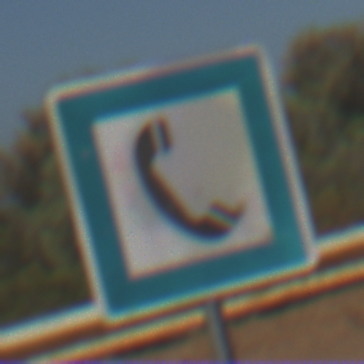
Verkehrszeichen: Fernsprecher
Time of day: MorningAfternoon
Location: Outdoor (Nature)
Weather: Clear
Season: NotSpecified
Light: Natural